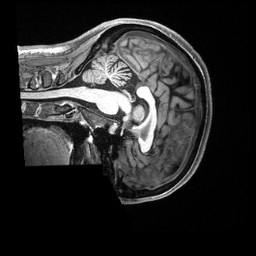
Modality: T1w
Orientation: sagittal
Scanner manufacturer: siemens
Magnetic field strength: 3 T
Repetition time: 2.5 s
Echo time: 0.00231 s